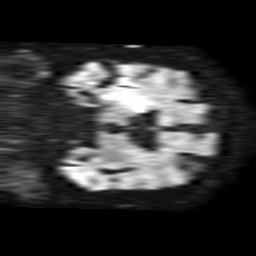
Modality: TRACE
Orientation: coronal
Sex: female
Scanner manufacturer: philips
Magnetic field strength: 1.5 T
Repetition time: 3.395 s
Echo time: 0.06922 s